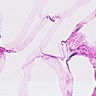
Metastatic tissue present: no